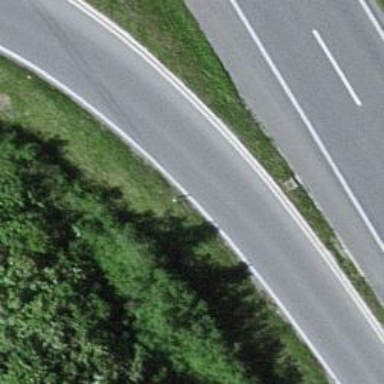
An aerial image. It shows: Asphalt motorway link.